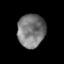
Tissue: prostate
Cell type: T cells
Senescence score: 0.2914
Nuclear area (px): 900
Mean DAPI intensity: 120.934